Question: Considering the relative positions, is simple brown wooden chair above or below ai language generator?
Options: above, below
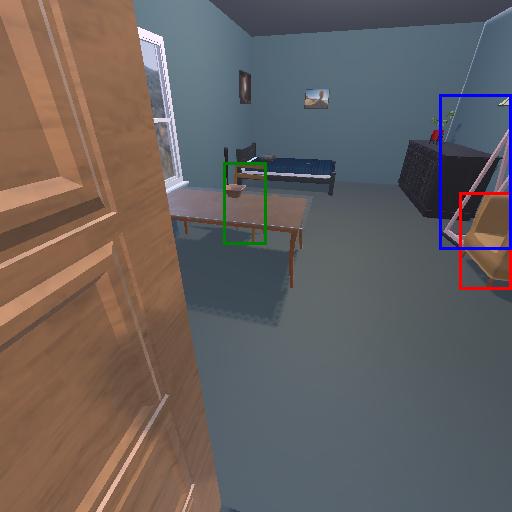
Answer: above